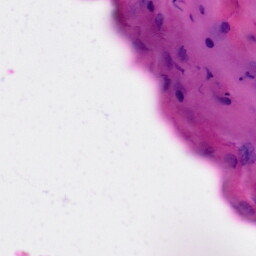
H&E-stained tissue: Skin